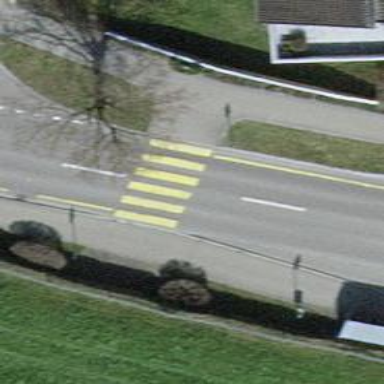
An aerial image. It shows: Marked zebra crossing on the road.